Question: I have a PHP calendar that lists all of the days of the month in a table. Before the first day of the month I have numbers from the prior month and after the last day of the month are the numbers of the days for the upcoming month.
Here's a photo of the Calendar as it currently looks. As you can see the bottom gray numbers are working fine, but the numbers preceding the first day of the month are negative numbers and should instead appear as '29,30'

The numbers after the last day of the month were simply '32,33,34' for example, so I just created an if statement that checks if the number is greater than the total numbers of days in the current month and if so, then subtract the total numbers of days in the month from '32' for example, which would then make it appear as '1,2,3'.
'''
if ($day > $total_days_of_current_month) {
echo '<td>' . ($day - $total_days_of_current_month) . ' </td>'; // for example,33-31=2
}
'''
My problem is creating an if statement that somehow knows what the last days of the prior month was. The problem is that some months have 30 days and some have 31 days. Also, the month of February and leap years are a problem. Does anyone know an if statement so i can make it appear as '28,29,30' from the previous month?
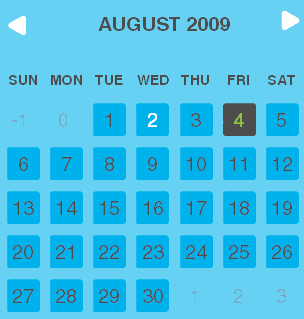
Answer: Assuming '$day' is a UNIX timestamp:
'''
// gets you the first of the month
$date = getdate(mktime(0, 0, 0, date('n', $day), 1, date('Y', $day)));
'''
From here, do one of these:
'''
$lastDayOfPrevMonth = strtotime('-1 day', $date[0]);
// or, better, get the first day "in the grid" (assuming week starts on Sunday)
$date = strtotime("-$date[wday] days", $date[0]);
'''
I don't want to harp on it, but have you looked at my <URL>? That's a more robust way to build a calendar instead of all this special case checking.